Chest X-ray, PA view. Patient: 46 years old, sex M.
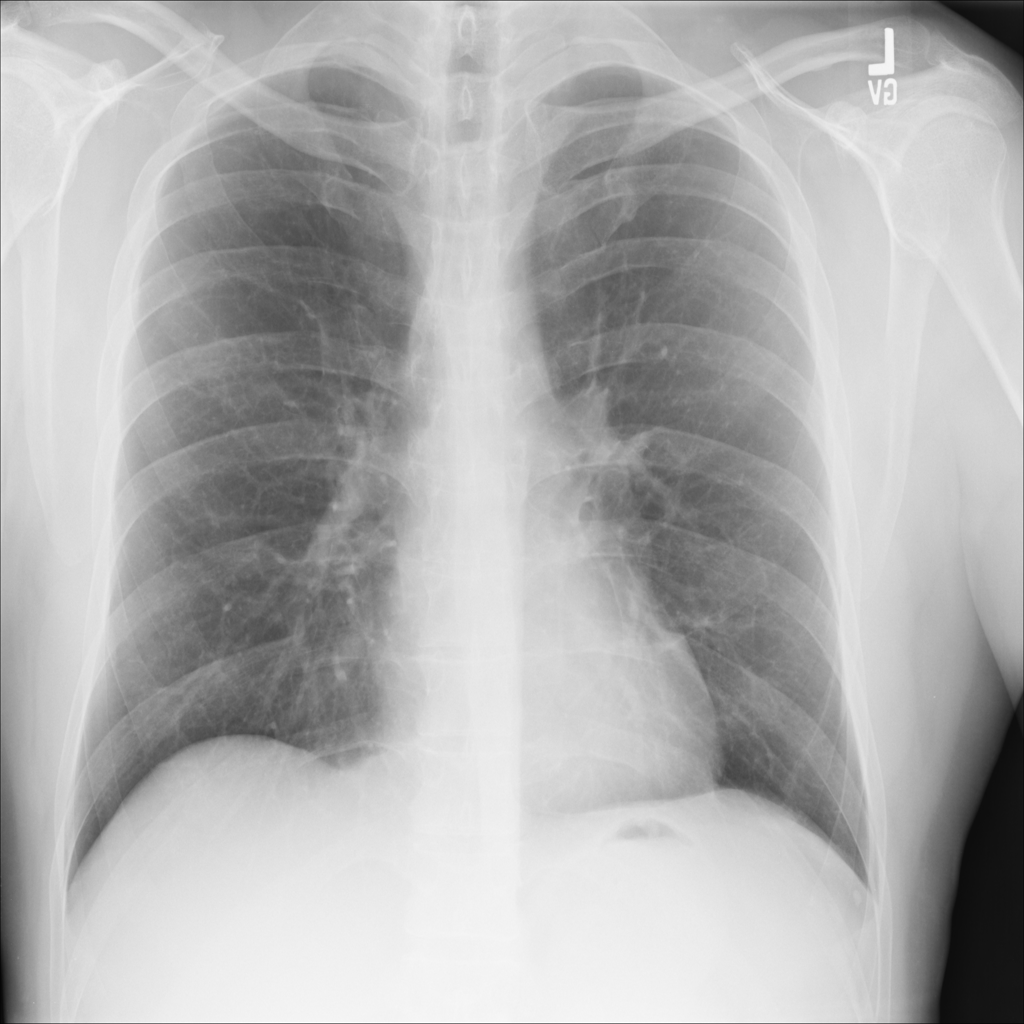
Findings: No Finding